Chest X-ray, AP view. Patient: 32 years old, sex M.
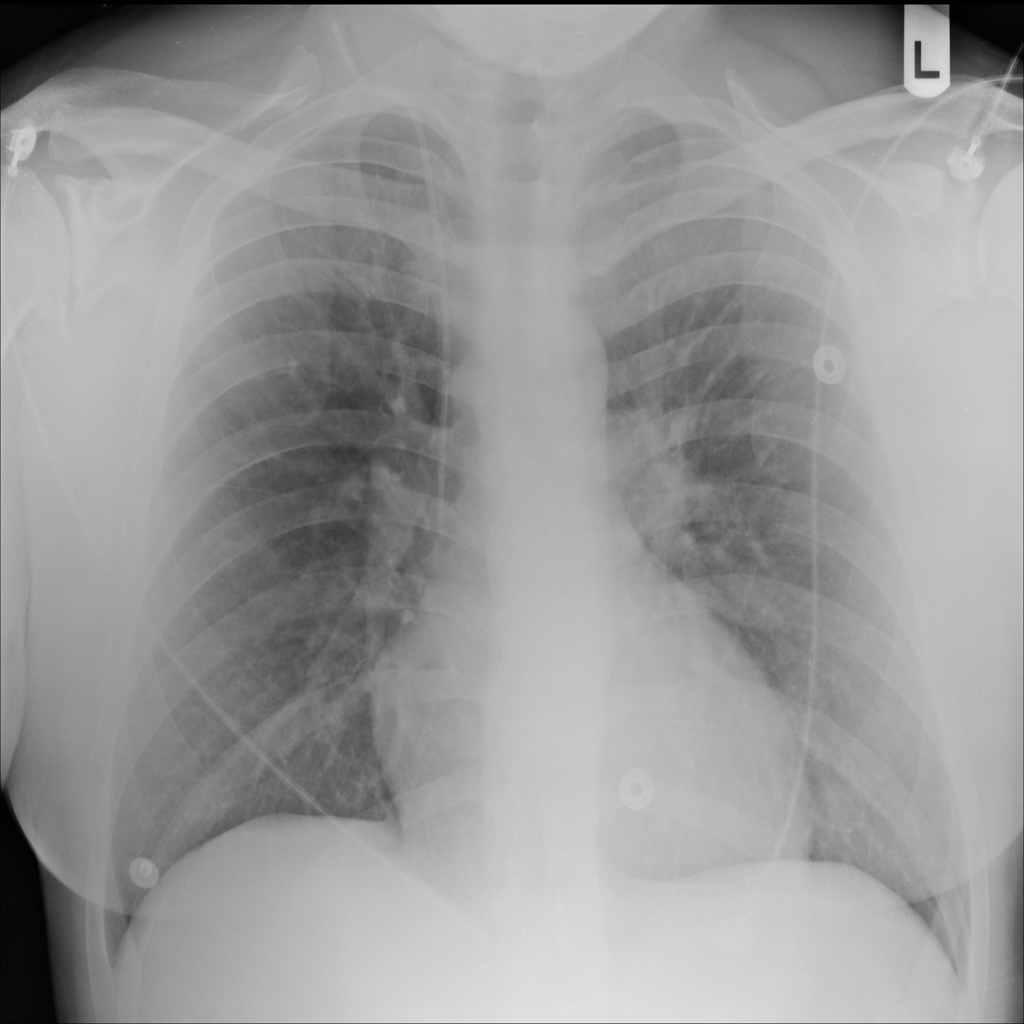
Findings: No Finding